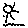
Label: sun